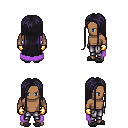
a pixel art fantasy rpg character, male body template, human, dark skin, lavender cape, metal pants, raven extra-long hairstyle, gold gloves, gray slippers, four views (front, back, left, right), 2x2 character sprite sheet, small pixel art, hard edges, no anti-aliasing